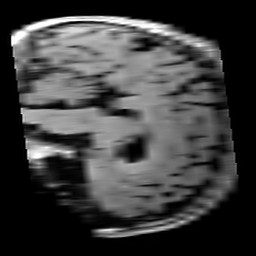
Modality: T1w
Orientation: sagittal
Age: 26
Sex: male
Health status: healthy
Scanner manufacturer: siemens
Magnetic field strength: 3 T
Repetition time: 4.1 s
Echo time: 0.0085 s